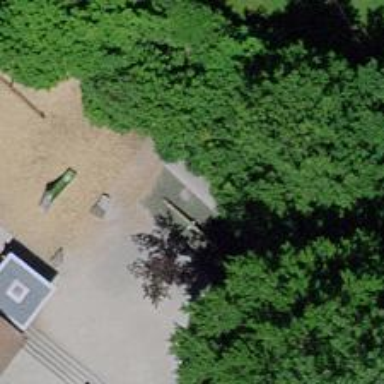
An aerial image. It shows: Playground featuring seesaw.